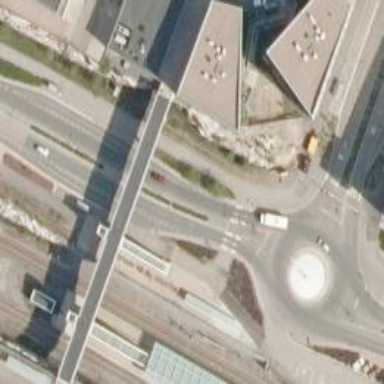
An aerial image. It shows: Uncontrolled road crossing with pedestrian island.